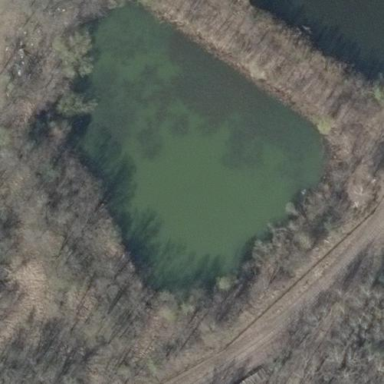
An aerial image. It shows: Peaceful pond surrounded by nature.